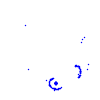
Particle: kaon